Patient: sex M, age 69
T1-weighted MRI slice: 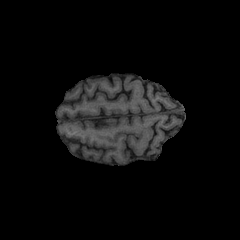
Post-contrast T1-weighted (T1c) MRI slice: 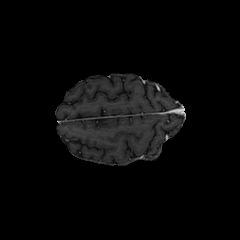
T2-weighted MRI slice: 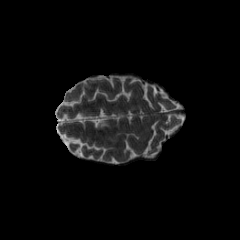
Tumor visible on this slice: no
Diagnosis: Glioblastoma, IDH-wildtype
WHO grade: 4